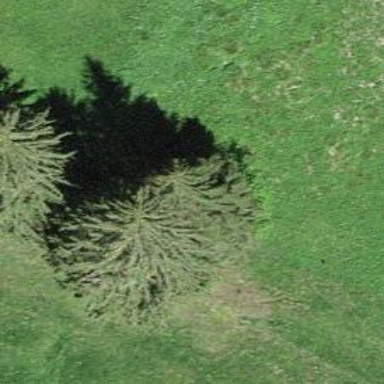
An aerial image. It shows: Evergreen tree with needle-leaved leaves.